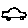
Label: car